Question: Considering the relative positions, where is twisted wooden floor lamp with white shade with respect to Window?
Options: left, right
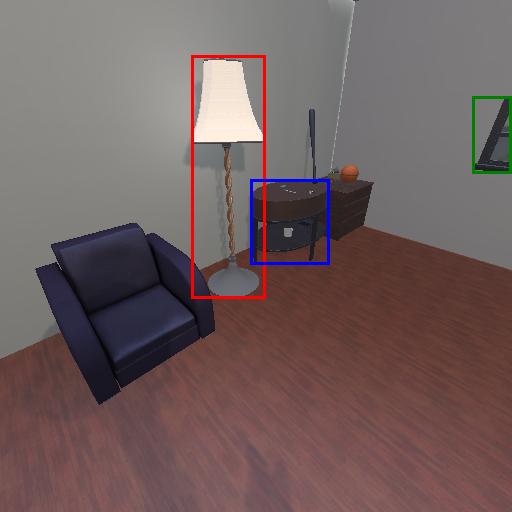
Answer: left